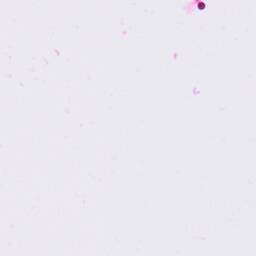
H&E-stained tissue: Lung